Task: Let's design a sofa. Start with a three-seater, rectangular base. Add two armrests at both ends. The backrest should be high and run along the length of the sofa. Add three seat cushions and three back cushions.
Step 186:
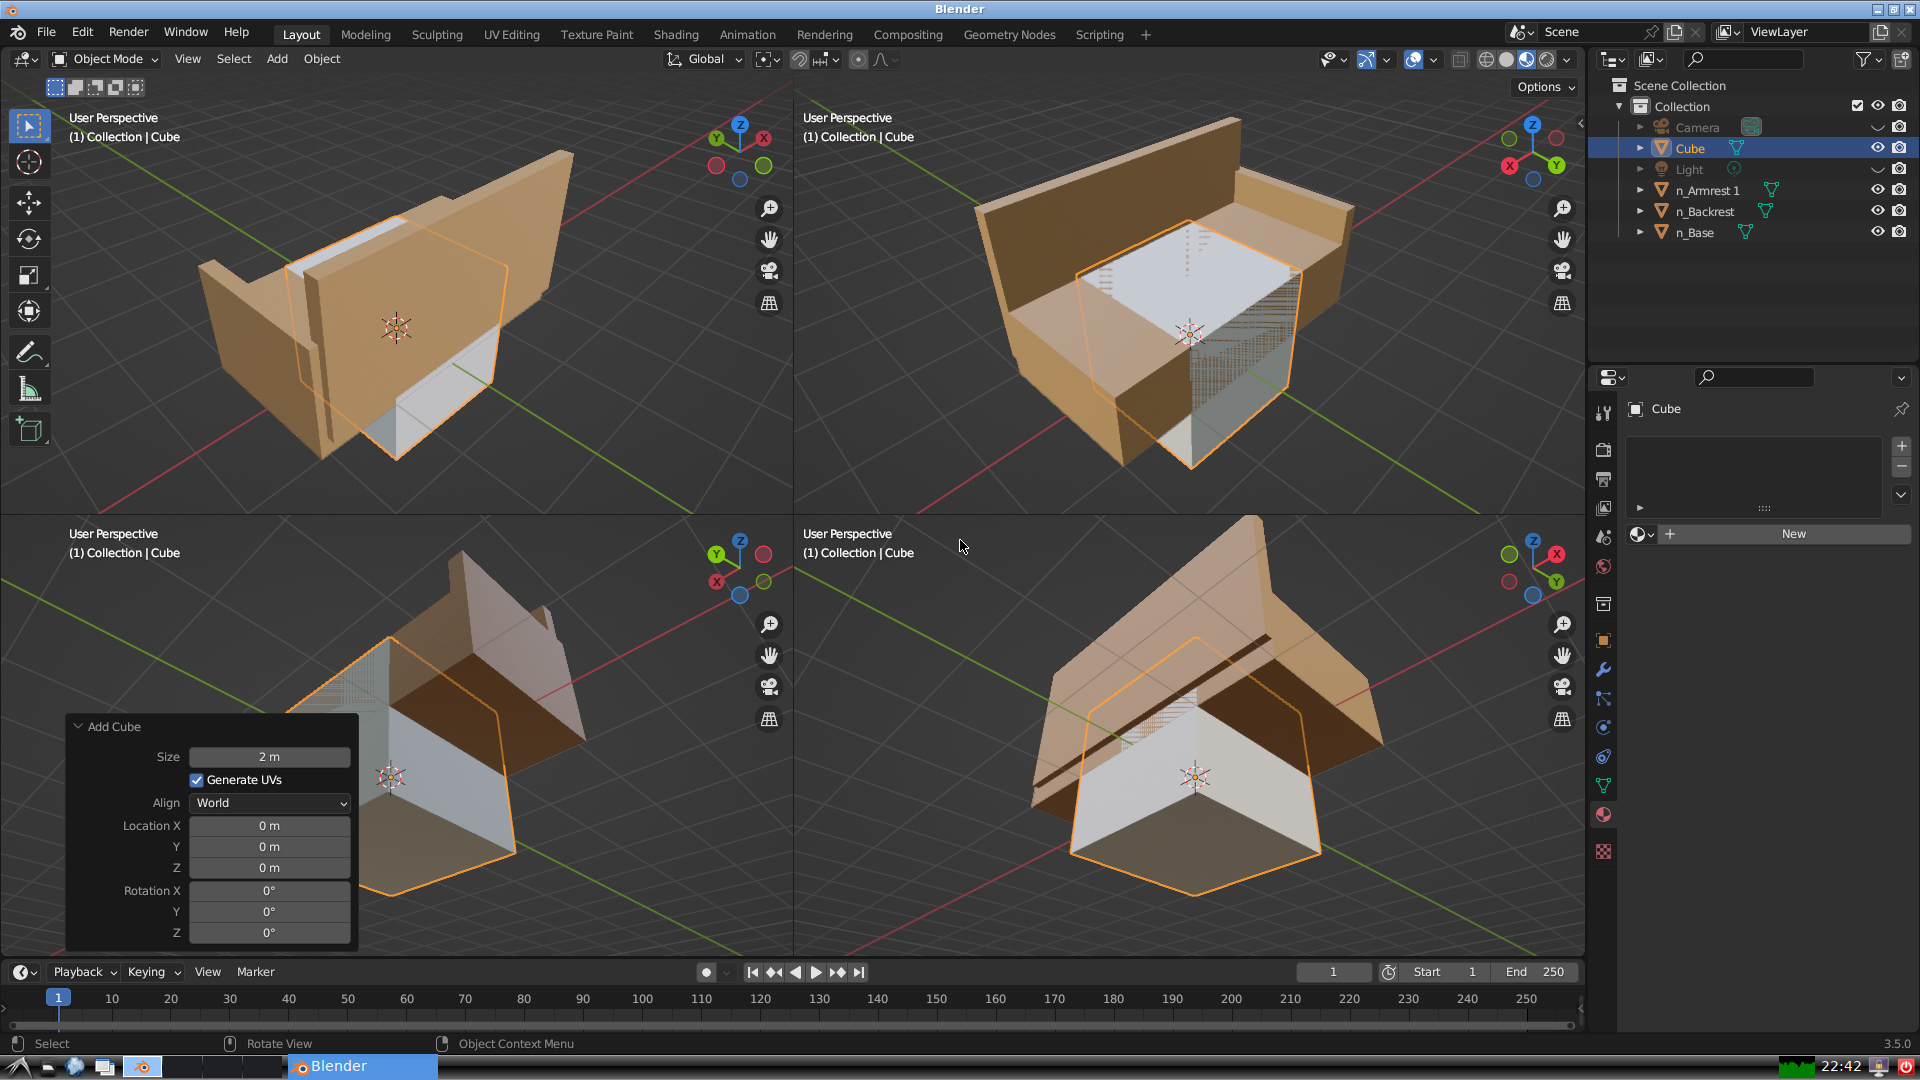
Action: {"mouse_move": [270, 826]}